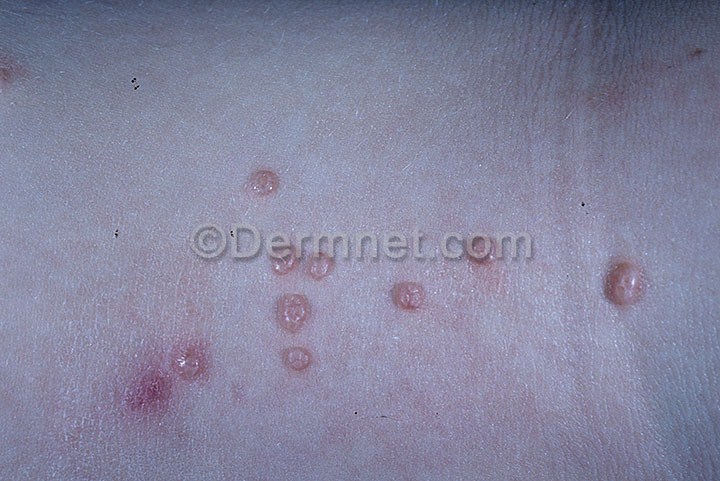
Disease: Warts Molluscum and other Viral Infections